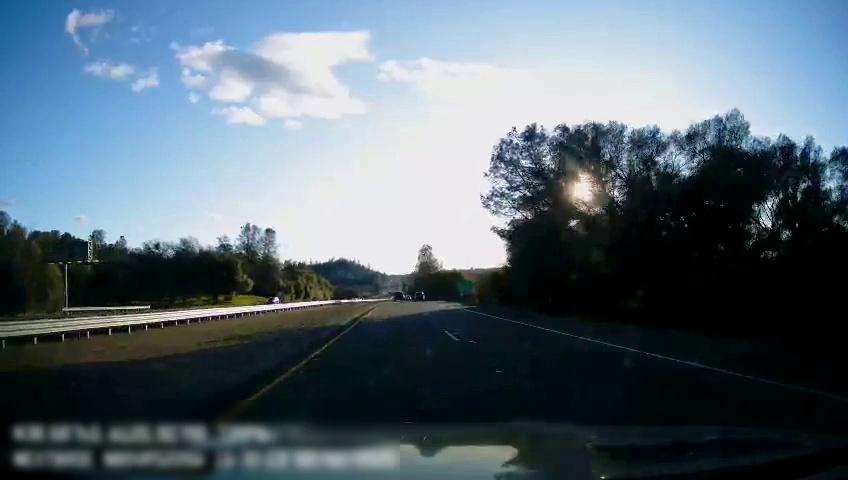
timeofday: Day
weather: Sunny
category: Drivable Space
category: Vehicles | Car
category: Vehicles | Truck
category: Vehicles | SUV
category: Lanes | Current Lane
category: Lanes | Current Lane
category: Lanes | Alternate Lane